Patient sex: M
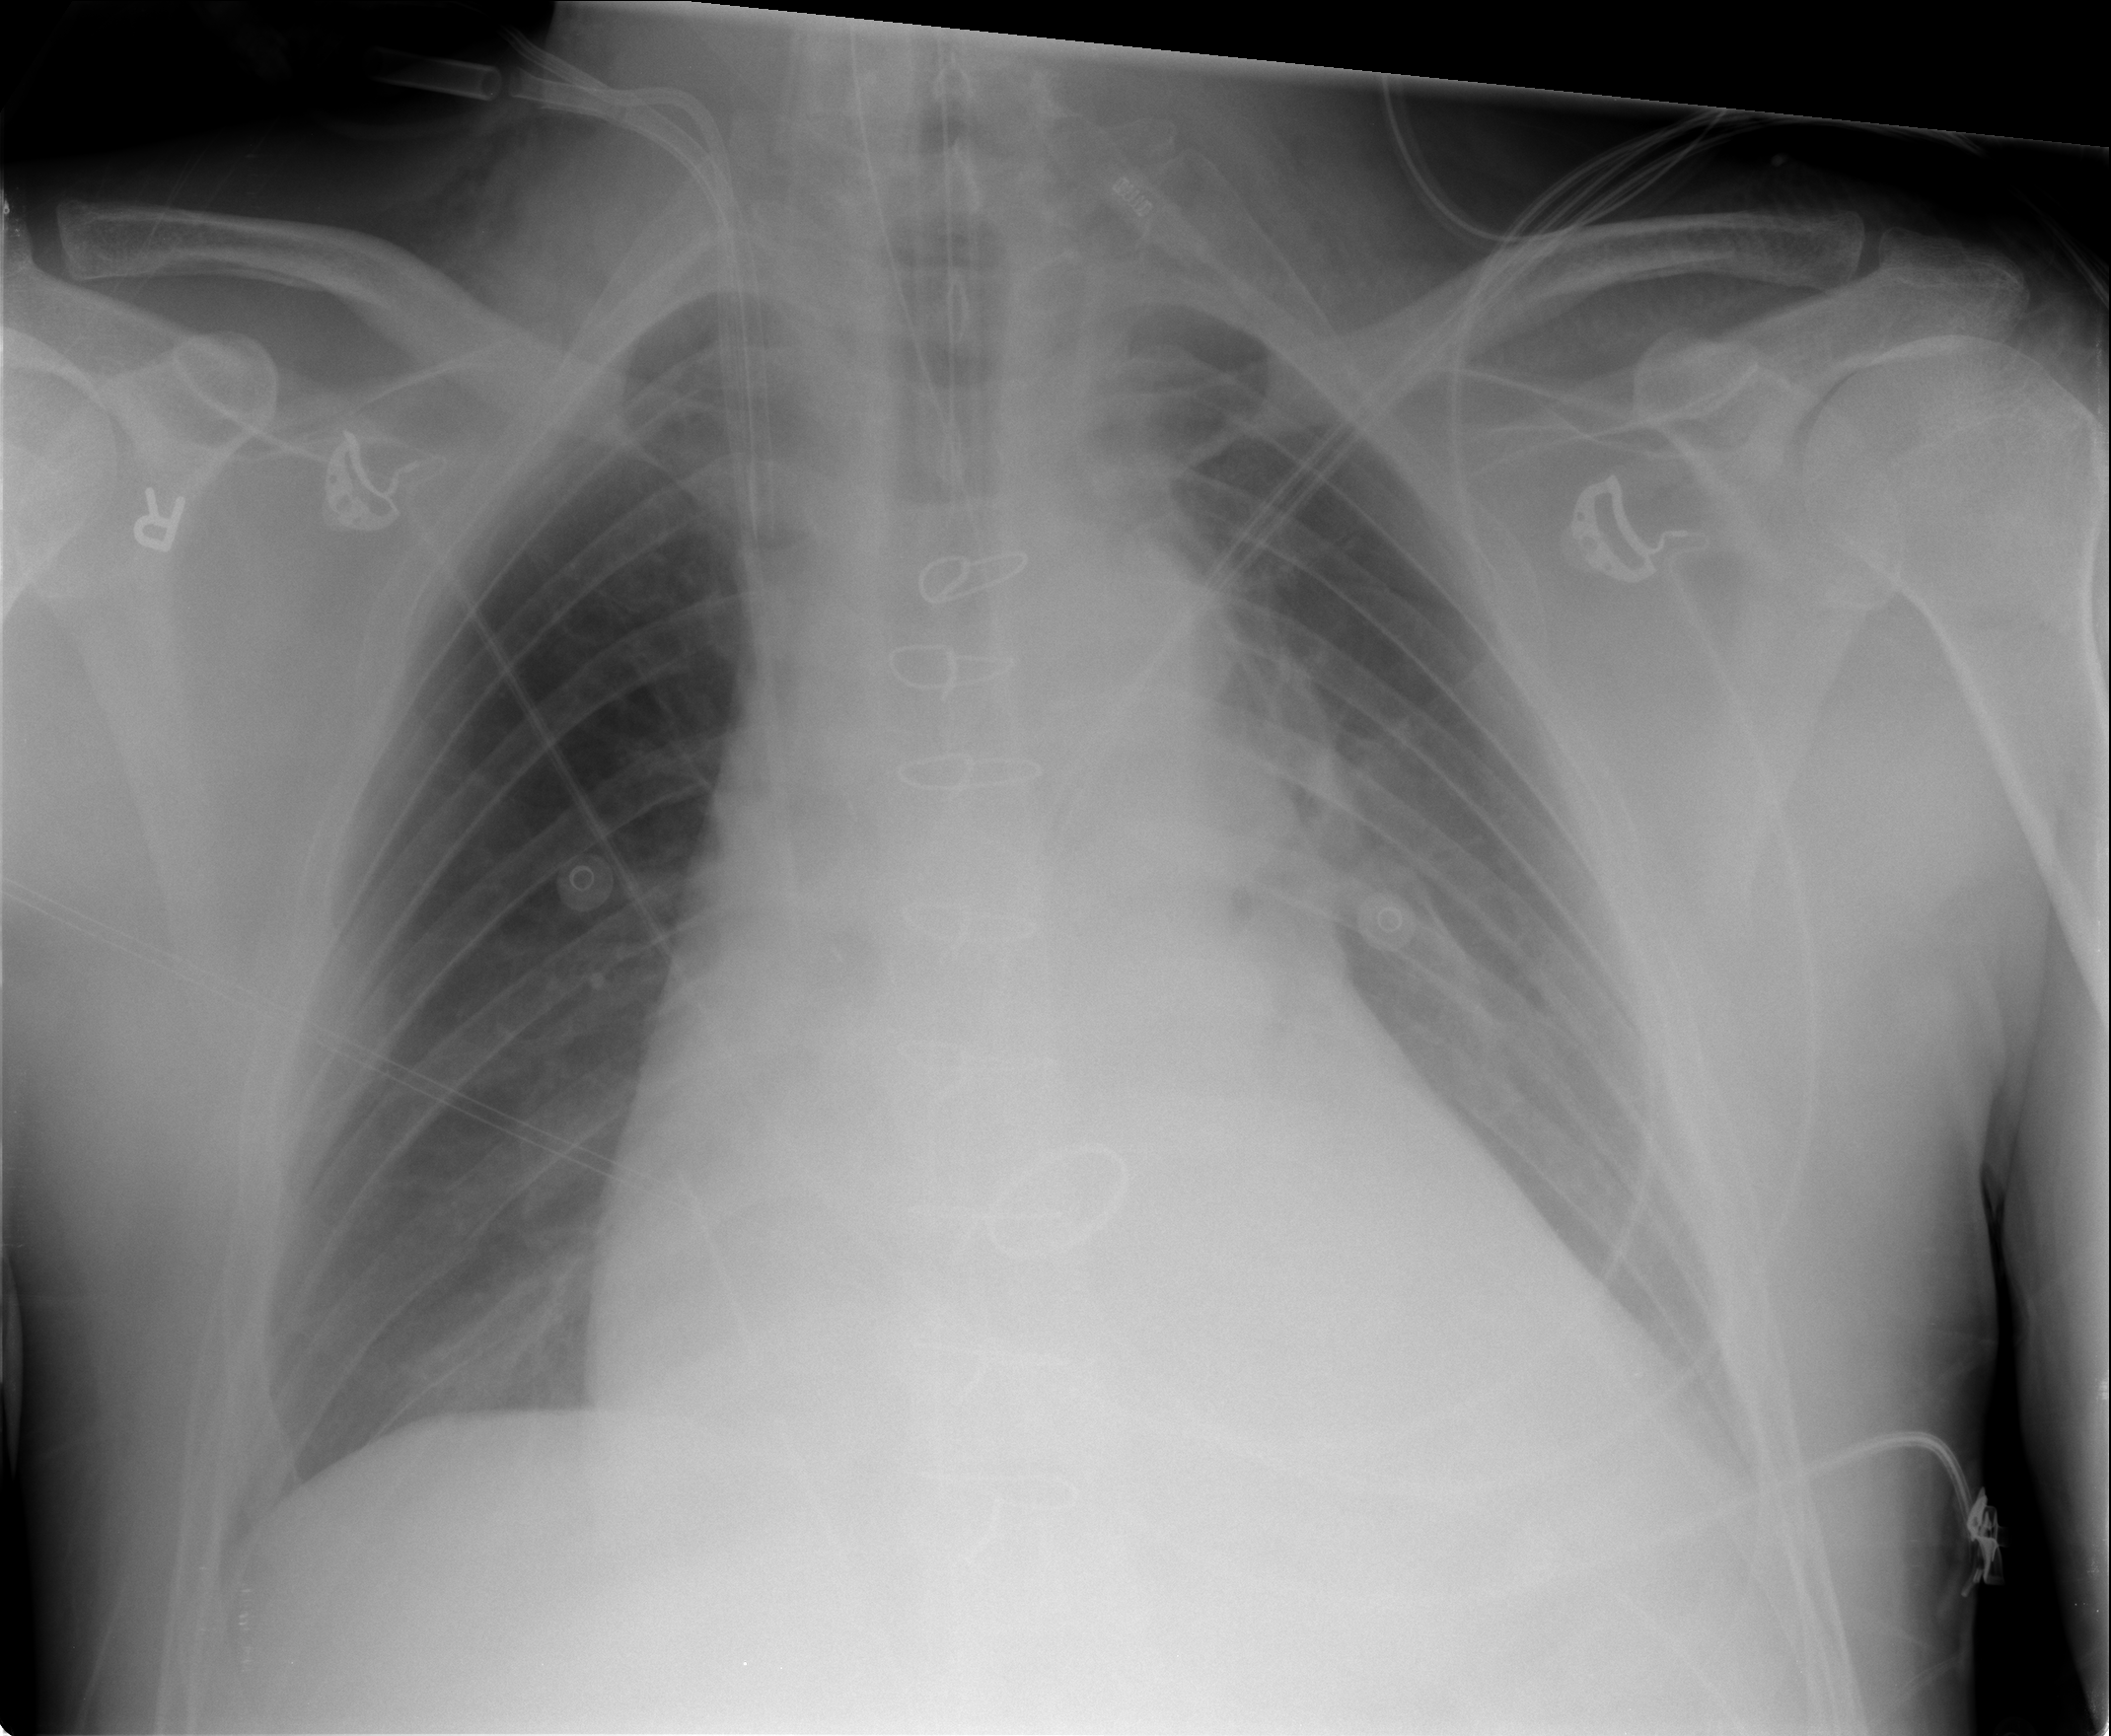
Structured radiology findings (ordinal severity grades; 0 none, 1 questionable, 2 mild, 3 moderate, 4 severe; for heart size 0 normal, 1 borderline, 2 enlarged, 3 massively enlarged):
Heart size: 2
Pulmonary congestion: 0
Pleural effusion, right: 0
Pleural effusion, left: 0
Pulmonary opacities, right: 0
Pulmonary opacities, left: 2
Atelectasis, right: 0
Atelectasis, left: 2